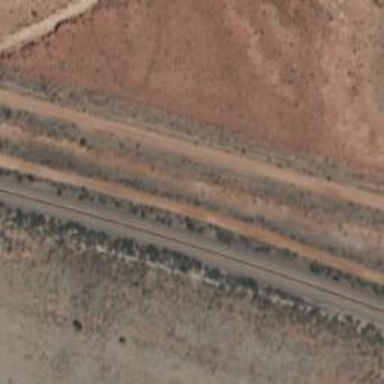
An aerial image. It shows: Railway track.